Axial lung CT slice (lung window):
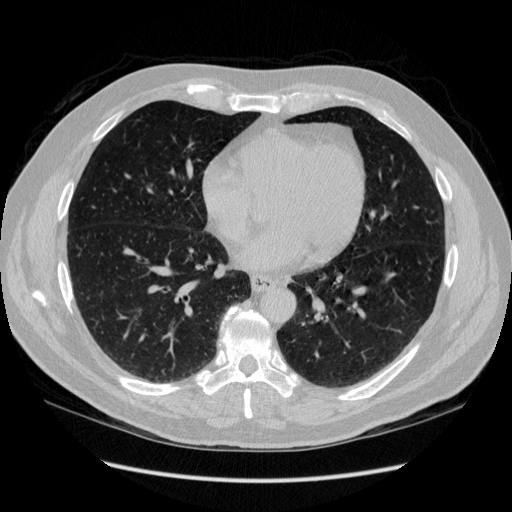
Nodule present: no